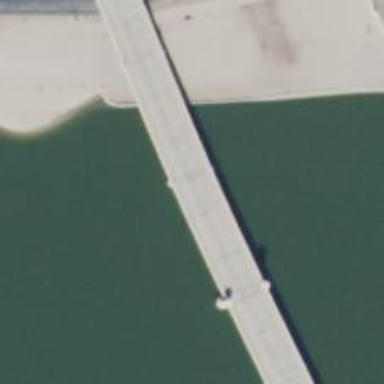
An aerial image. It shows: Primary highway crossing over bridge.